A bearing vibration time series has been folded into this square grayscale image, one row per segment of consecutive samples. Based on the visible evidence, which condition applies: normal, inner_race, outer_race, ball?
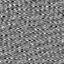
Answer: outer_race